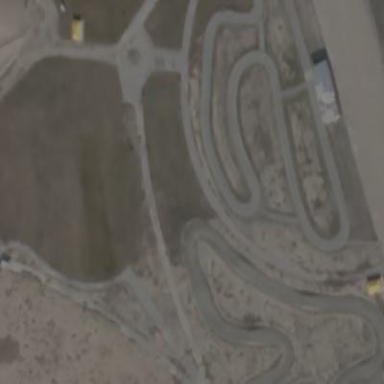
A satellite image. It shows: Karting raceway.